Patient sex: F
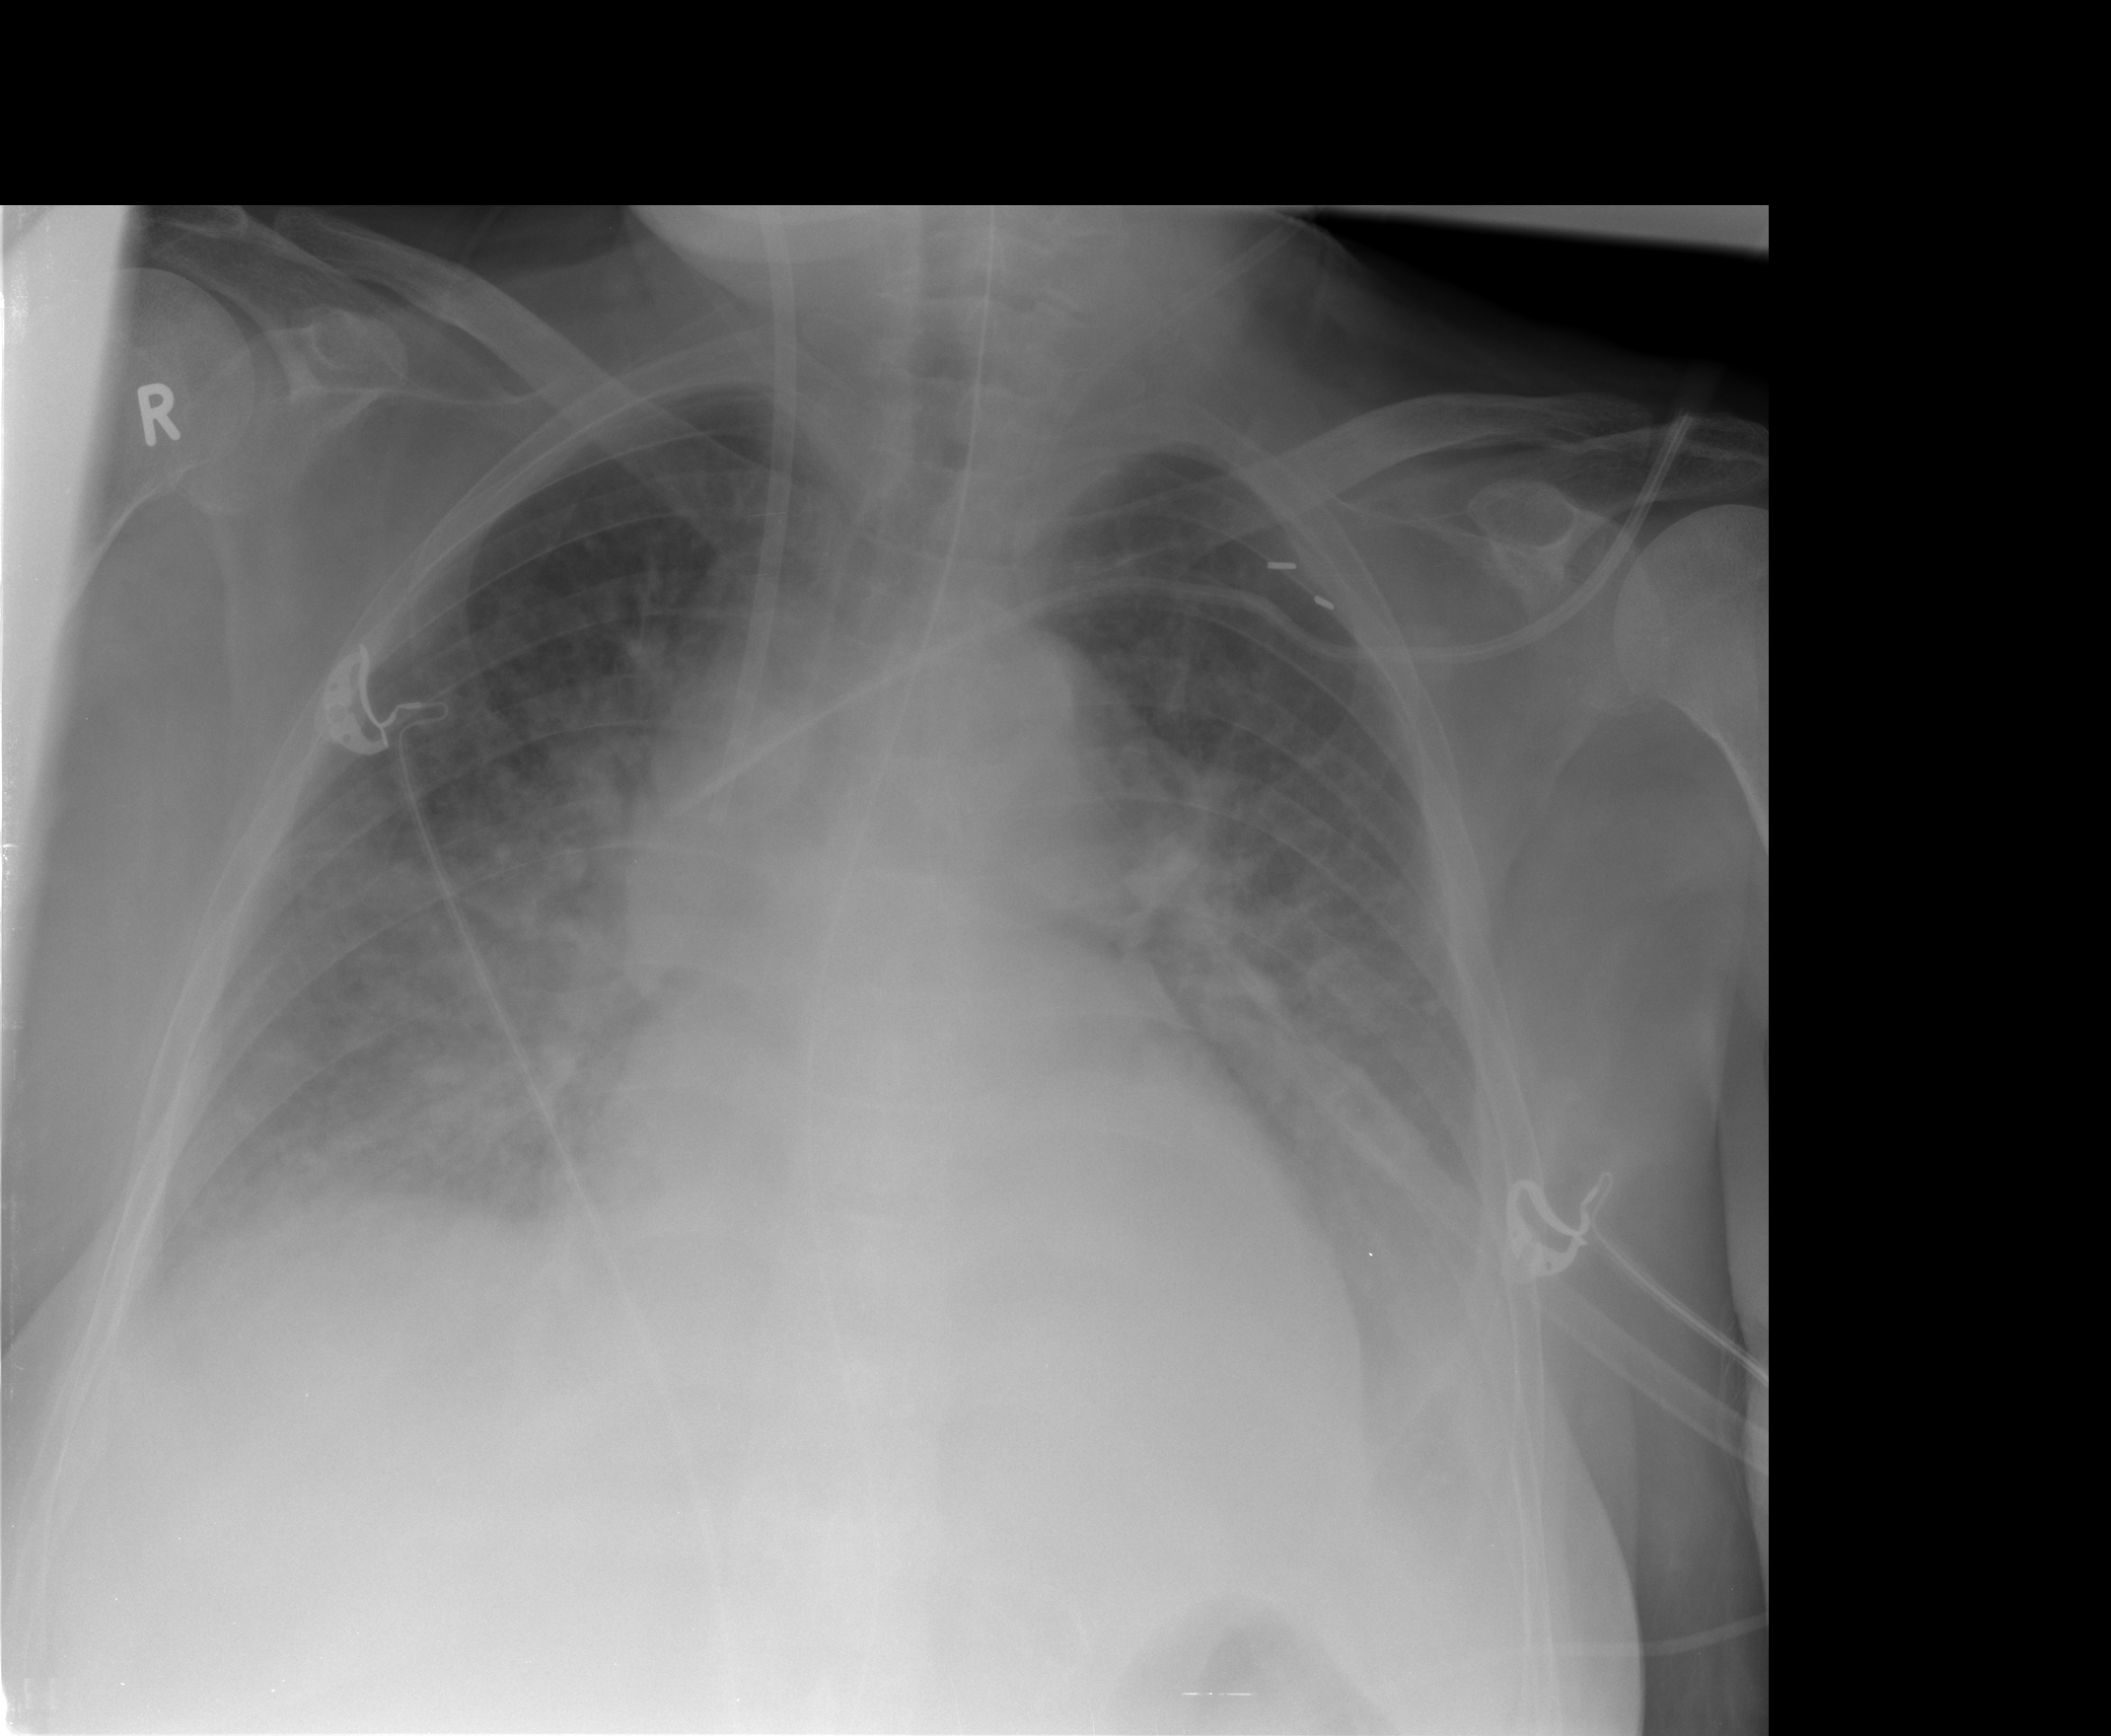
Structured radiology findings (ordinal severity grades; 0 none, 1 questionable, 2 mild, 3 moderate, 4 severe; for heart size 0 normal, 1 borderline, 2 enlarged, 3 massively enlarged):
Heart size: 0
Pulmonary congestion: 2
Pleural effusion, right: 2
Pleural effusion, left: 2
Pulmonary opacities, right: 2
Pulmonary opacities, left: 2
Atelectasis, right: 2
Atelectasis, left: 2